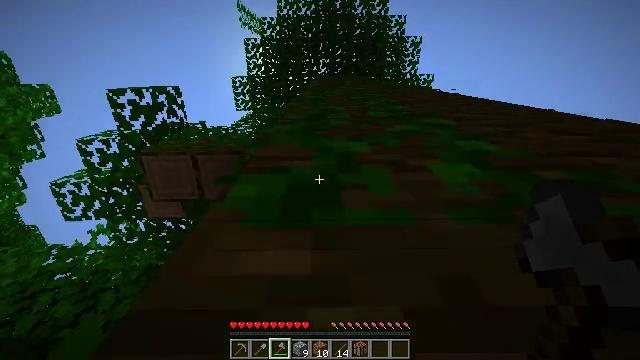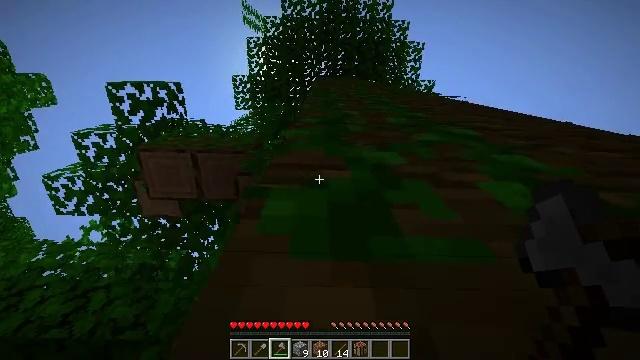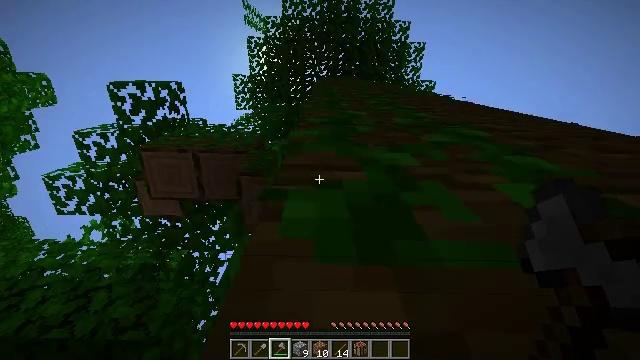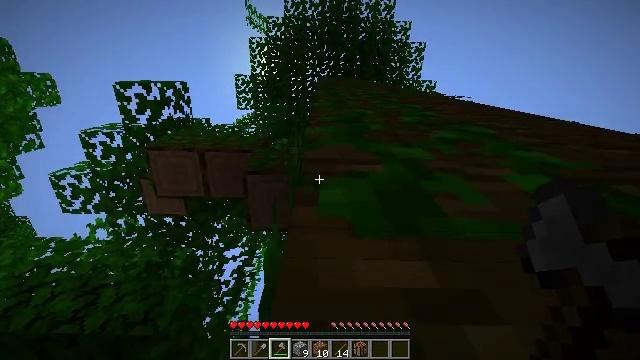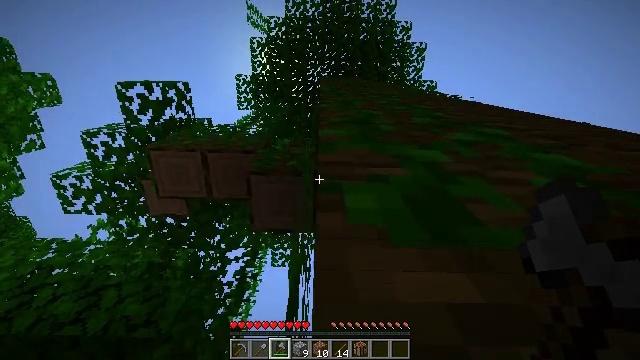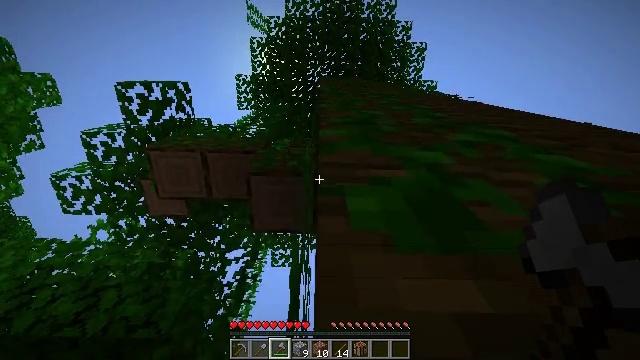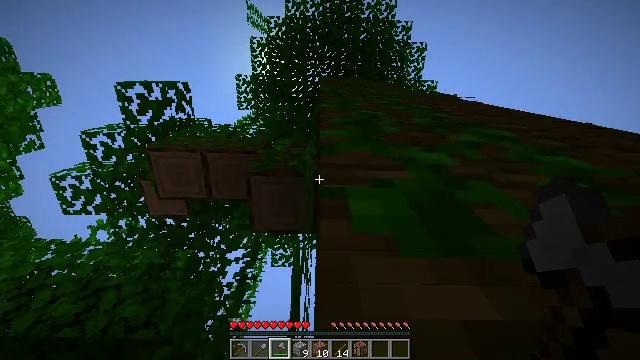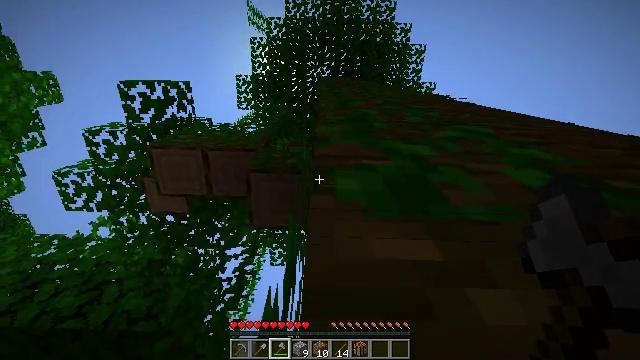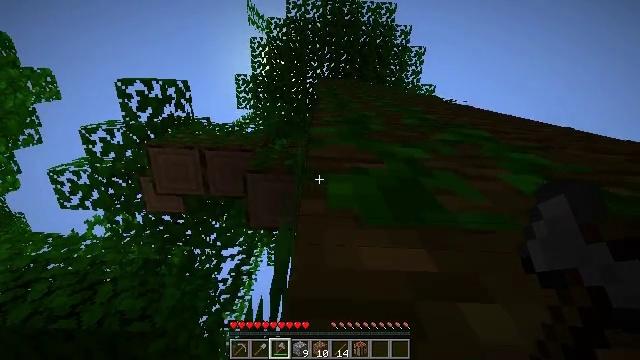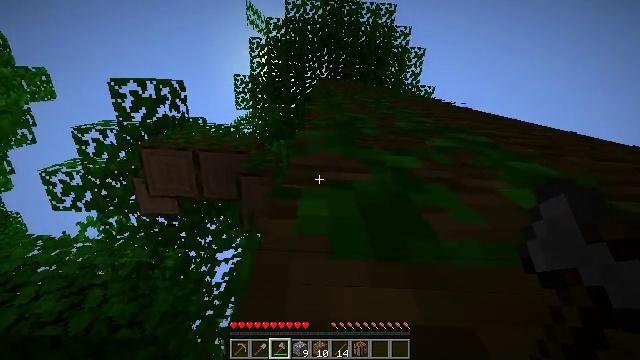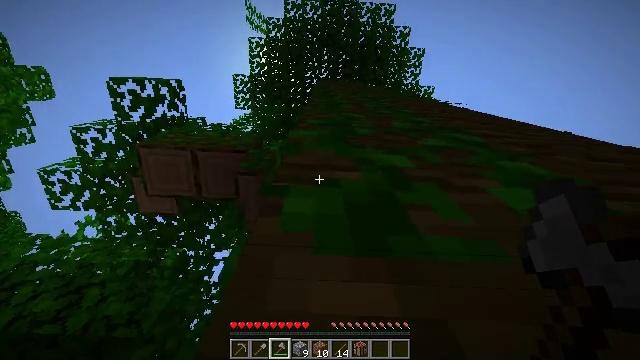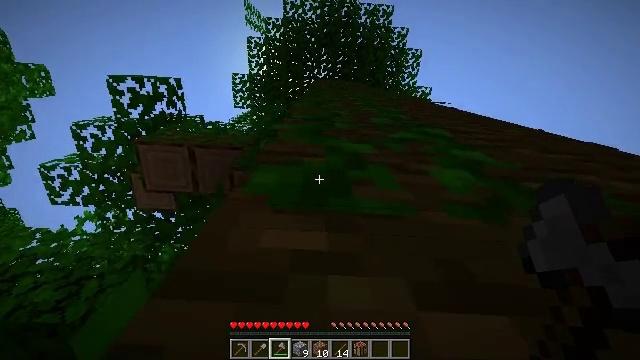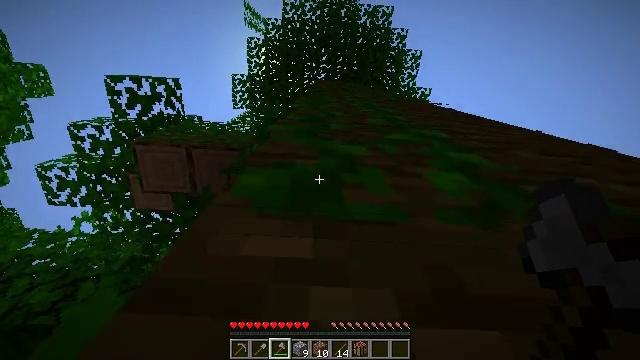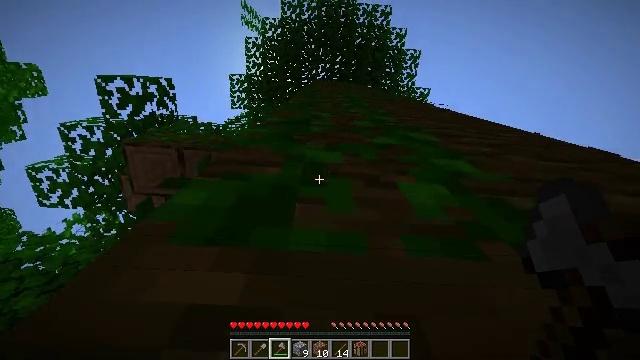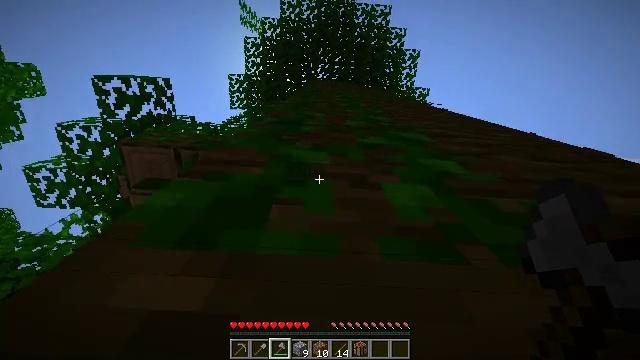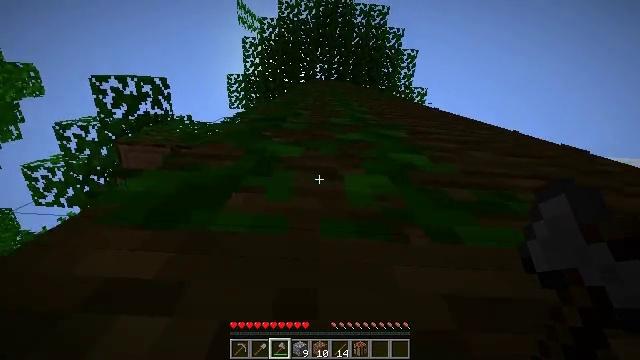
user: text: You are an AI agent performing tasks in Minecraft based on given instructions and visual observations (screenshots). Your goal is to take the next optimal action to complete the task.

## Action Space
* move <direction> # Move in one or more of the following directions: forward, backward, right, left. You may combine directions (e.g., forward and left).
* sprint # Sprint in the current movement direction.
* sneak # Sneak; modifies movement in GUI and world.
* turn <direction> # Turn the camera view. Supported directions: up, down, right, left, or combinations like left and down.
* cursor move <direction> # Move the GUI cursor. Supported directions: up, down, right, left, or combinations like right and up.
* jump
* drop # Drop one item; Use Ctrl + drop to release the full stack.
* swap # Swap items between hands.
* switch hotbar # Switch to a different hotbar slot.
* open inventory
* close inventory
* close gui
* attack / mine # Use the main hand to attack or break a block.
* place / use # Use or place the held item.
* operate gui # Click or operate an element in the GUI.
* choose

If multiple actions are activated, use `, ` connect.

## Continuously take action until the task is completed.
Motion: motion action
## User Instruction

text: Remove and gather vines.
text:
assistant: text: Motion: move forward, turn right
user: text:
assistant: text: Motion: move forward and move right
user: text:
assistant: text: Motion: move forward and move right
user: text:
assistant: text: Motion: move forward and move right
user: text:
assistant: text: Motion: move forward and move right
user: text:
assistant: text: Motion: move forward and move right
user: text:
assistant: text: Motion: move forward and move right
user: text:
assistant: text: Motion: move forward and move right
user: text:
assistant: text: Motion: move forward and move right
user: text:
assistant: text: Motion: move forward and move right
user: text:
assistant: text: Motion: move forward and move right
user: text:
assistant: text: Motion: move forward and move right
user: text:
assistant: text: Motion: move forward and move right
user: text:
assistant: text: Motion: move forward and move right
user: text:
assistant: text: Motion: move forward
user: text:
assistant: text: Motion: move forward
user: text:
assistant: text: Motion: move forward
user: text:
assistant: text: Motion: move forward
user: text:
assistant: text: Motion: move forward
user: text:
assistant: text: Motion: move forward
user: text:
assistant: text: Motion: move forward
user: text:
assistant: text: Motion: move forward
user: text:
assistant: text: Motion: move forward
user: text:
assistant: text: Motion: move forward
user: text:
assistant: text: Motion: move forward and move right
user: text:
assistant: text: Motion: move forward and move right
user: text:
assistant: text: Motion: move forward and move right
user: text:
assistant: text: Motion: move forward
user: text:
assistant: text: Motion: move forward
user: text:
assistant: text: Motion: move forward